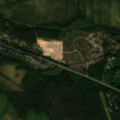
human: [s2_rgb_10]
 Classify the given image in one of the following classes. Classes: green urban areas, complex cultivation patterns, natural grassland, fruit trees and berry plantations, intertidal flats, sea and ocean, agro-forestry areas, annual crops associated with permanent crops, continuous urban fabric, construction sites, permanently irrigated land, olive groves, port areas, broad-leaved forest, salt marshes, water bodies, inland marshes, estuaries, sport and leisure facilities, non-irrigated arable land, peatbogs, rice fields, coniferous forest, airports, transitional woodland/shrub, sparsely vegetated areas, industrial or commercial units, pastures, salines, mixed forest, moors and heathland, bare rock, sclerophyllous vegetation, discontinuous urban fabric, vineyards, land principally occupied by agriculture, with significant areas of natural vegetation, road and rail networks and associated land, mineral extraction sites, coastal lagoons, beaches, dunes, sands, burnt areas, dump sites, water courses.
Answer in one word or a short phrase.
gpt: coniferous forest, transitional woodland/shrub